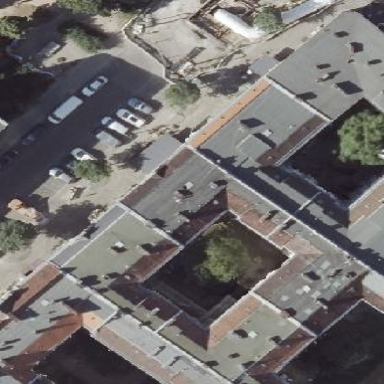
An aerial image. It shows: Saltbox-roofed apartment building.